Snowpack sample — Snodgrass Mountain, Crested Butte, Colorado (2/4/25, 12:06 PM MST)
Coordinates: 38.923, -106.968
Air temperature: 35 °F
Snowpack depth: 80 cm
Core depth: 80 cm
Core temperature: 32 °F
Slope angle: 14°, slope face: 78°
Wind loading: low
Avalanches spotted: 0
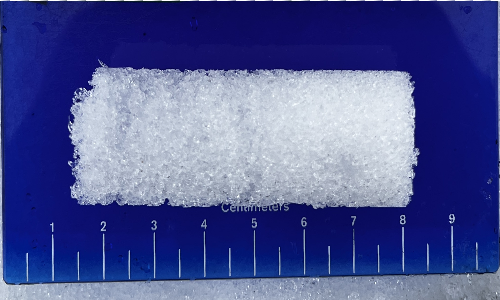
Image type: core
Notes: No avalanches nearby, unusually warm weather for the last month reported by residents, Collected 25 yards from treeline